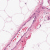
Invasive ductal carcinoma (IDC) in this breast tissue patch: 0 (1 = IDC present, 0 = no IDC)